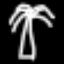
Label: palm tree